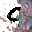
Label: 9